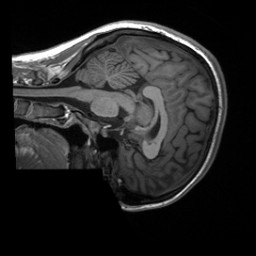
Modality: T1w
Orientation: sagittal
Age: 21
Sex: female
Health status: healthy
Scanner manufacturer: siemens
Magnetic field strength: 3 T
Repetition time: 2 s
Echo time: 0.00232 s